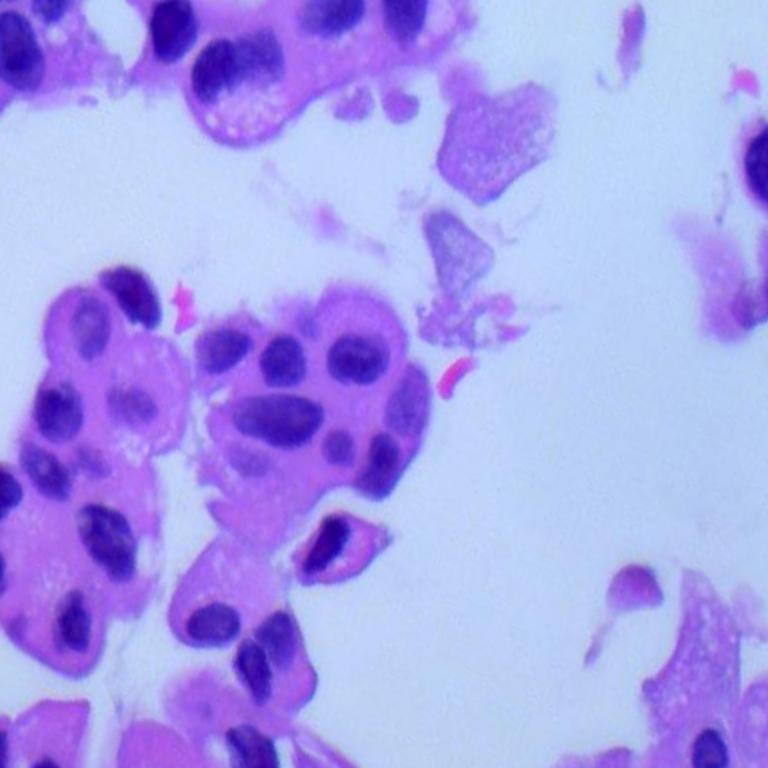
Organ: lung
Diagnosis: adenocarcinomas